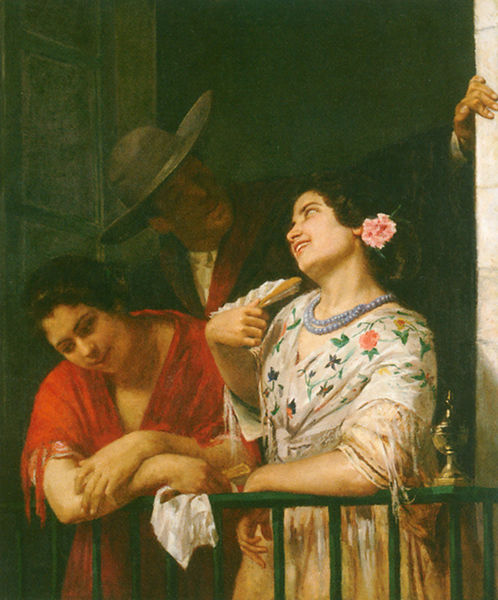
Titel: Auf einem Balkon während des Karnevals
Künstler: Mary Cassatt
Institution: Philadelphia, Museum of Art
Schlagwörter: blau, dunkel, feder, gemälde, hand, mann, umhang, frauen, gelb, grün, menschen, mädchen, blume, blumen, fenster, finger, frau, frisur, hut, kleid, kleider, licht, schmuck, schwarz, szene, terasse, tür, weiss, blick, blüte, rose, rot, schal, tuch, fächer, malerei, muster, rock, hemd, jacke, jung, mütze, wand, haarschmuck, herr, hände, schauen, öl, gitter, fransen, gold, kelch, perlen, rosa, schön, genre, balkon, kopfbedeckung, lächeln, spanien, lehne, kette, weib, weiber, halstuch, goya, geländer, fein, perlenkette, halskette, kokett, becher, lachen, spanisch, nelke, flirt, taschentuch, geblümt, schultertuch, werben, flirten, spanier, südamerika, senior, strahen, spanierinnen, gittet, majas, senoritas